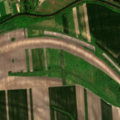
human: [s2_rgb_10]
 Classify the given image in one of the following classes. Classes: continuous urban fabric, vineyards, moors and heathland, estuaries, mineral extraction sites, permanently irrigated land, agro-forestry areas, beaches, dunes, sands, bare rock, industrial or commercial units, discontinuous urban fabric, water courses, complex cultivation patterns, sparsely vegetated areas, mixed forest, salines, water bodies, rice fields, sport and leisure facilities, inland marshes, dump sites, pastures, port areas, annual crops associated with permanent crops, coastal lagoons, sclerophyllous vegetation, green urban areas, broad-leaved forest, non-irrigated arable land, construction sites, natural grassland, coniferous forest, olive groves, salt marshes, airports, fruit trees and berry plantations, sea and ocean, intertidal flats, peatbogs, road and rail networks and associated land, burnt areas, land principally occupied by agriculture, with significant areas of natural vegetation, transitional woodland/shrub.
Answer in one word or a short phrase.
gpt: non-irrigated arable land, complex cultivation patterns, transitional woodland/shrub